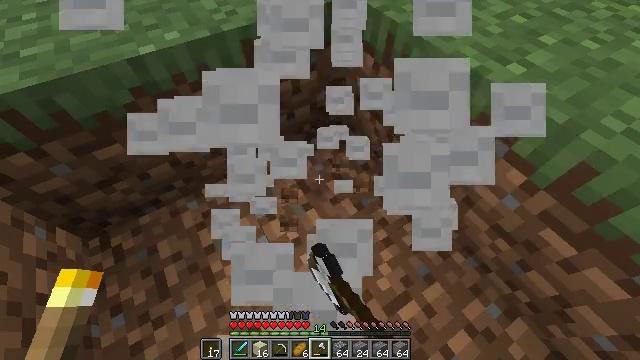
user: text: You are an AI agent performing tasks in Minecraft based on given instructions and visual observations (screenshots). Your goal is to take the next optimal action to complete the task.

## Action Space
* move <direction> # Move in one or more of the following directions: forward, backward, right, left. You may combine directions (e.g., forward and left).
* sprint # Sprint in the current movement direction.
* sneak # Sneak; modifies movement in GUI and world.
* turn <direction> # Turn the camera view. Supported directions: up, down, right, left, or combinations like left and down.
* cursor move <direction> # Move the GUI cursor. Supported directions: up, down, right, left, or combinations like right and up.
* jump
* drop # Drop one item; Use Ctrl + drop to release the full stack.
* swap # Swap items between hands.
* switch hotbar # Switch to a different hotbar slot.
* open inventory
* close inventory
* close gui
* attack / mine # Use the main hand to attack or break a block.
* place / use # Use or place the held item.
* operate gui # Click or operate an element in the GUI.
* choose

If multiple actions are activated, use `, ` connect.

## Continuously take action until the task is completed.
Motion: motion action
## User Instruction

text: Obtain white wool for building.
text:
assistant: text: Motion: attack / mine